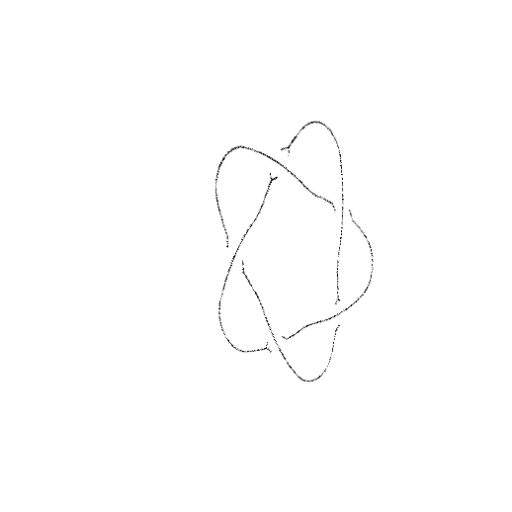
Crossing number: 5